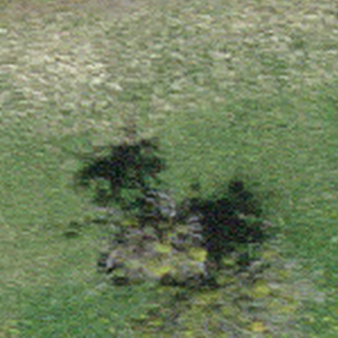
Label: other